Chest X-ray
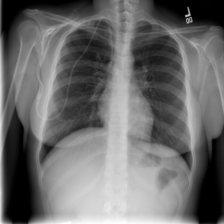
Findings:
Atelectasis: negative
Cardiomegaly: negative
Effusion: negative
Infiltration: negative
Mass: negative
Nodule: negative
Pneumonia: negative
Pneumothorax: negative
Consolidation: negative
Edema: negative
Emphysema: negative
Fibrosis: negative
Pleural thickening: negative
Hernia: negative